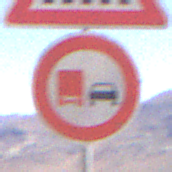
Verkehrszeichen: UeberholverbotKraftfahrzeuge
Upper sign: FussgaengerueberwegLinks
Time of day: Midday
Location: Outdoor (Nature)
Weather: Clear
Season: NotSpecified
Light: Natural